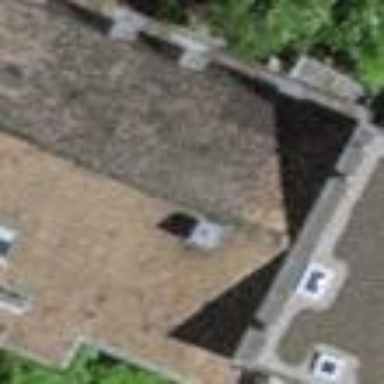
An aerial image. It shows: Semidetached house with gambrel roof.